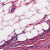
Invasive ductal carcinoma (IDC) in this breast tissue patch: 0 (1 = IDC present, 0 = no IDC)